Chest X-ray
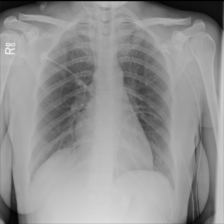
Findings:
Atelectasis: negative
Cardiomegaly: negative
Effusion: negative
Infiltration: negative
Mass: negative
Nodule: negative
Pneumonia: negative
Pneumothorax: negative
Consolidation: negative
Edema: negative
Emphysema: negative
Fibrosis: negative
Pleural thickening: negative
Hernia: negative